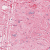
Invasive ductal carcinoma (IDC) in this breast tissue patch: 0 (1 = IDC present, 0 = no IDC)